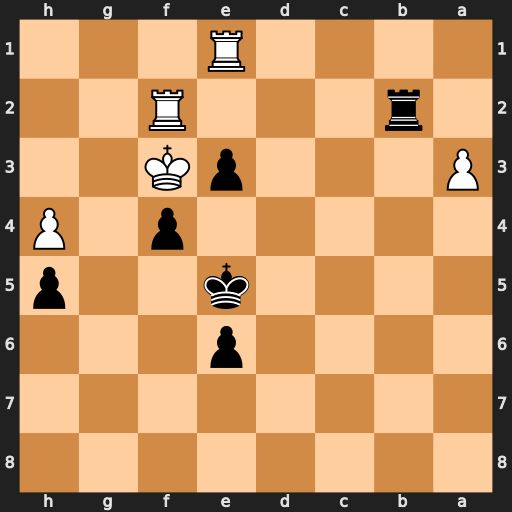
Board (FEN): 8/8/4p3/4k2p/5p1P/P3pK2/1r3R2/4R3
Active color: b
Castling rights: -
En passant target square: -
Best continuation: Rxf2#